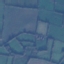
Land use / land cover: Pasture